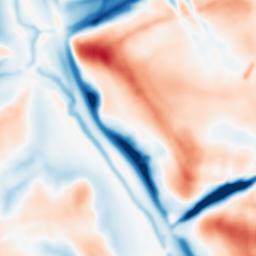
Category: multiscale
Decomposition family: dog_multiscale
Decomposition parameters: sigma_ratio: 2
n_scales: 3
base_sigma: 2
Upsampling method: sinc_hamming
Upsampling parameters: scale: 2
kernel_size: 4
Upsampling scale: 2